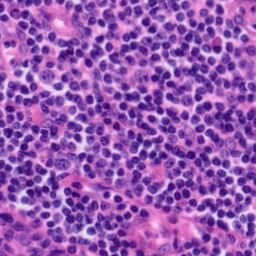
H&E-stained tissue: Tonsil